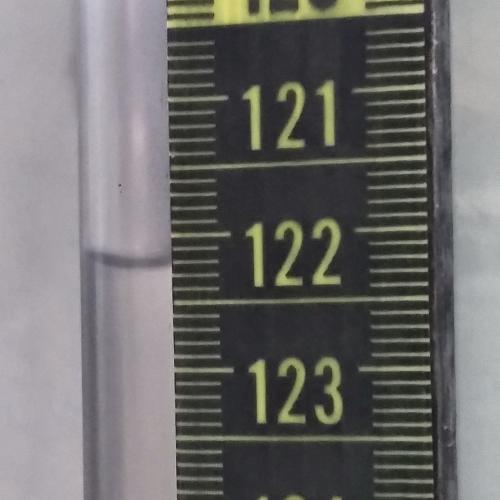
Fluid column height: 122.2 cm